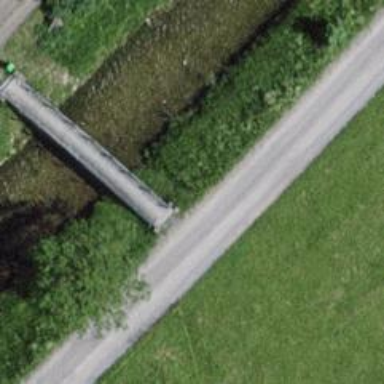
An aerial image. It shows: Path leading to bridge.